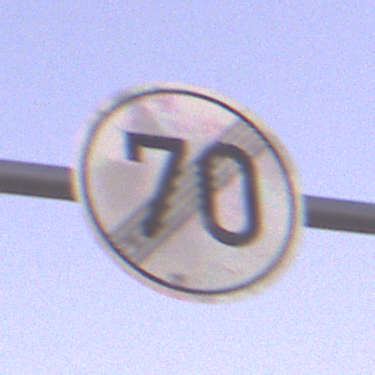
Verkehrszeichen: EndeGeschwindigkeit70
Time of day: Dawn
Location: Outdoor (RoadRail)
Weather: Clear
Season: NotSpecified
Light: Natural